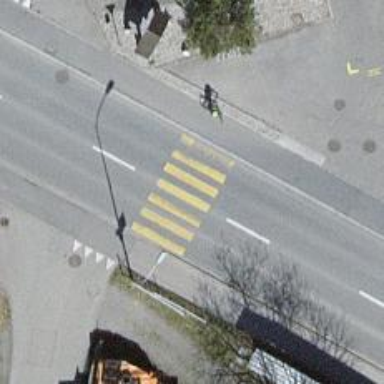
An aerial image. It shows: Zebra crossing on the road.